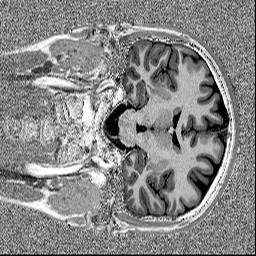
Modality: MP2RAGE
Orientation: coronal
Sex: male